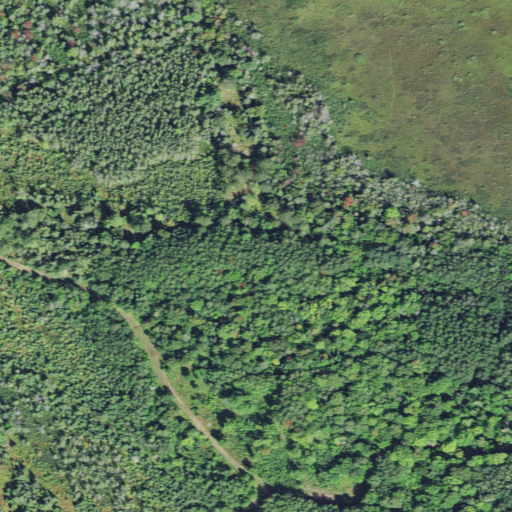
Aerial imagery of mountain in Michigan named Blue Mountains containing woody wetlands, mixed forest, deciduous forest, and herbaceous wetlands